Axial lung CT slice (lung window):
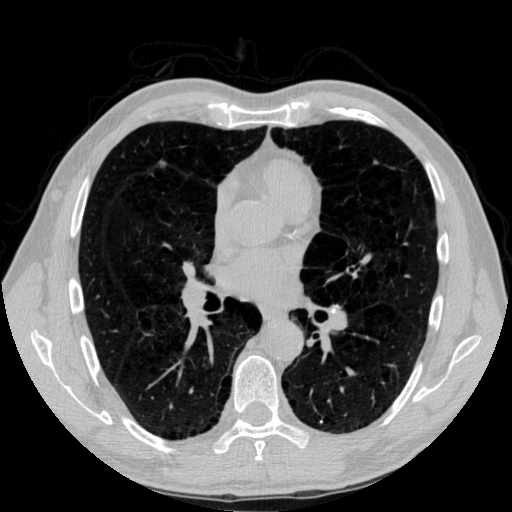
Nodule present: no